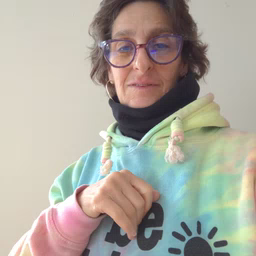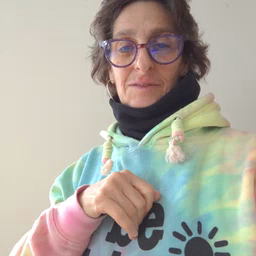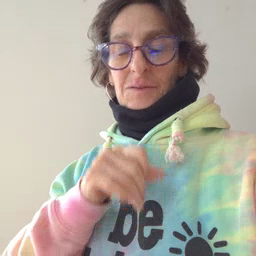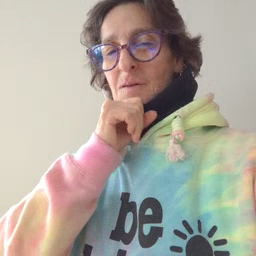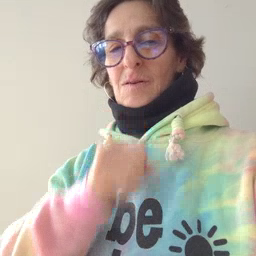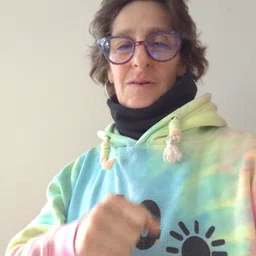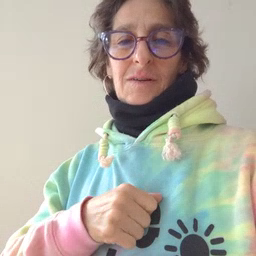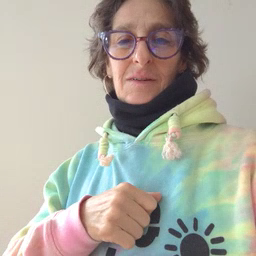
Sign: old